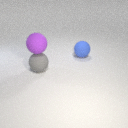
large blue rubber sphere behind large gray rubber sphere